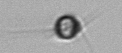
Label: Acanthoica_quattrospina